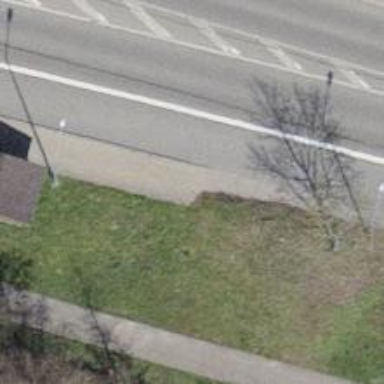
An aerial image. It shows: Bus stop with sheltered platform for public transport.